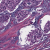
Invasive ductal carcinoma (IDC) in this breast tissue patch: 1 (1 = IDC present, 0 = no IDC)